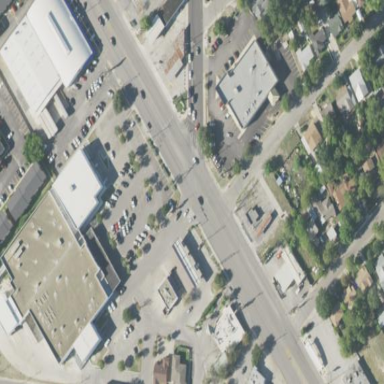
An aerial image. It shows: Retail area.